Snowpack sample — Snodgrass Mountain, Crested Butte, Colorado (2/4/25, 12:06 PM MST)
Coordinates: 38.923, -106.968
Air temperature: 35 °F
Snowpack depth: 80 cm
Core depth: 20 cm
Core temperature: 33.8 °F
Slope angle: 14°, slope face: 78°
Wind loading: low
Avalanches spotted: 0
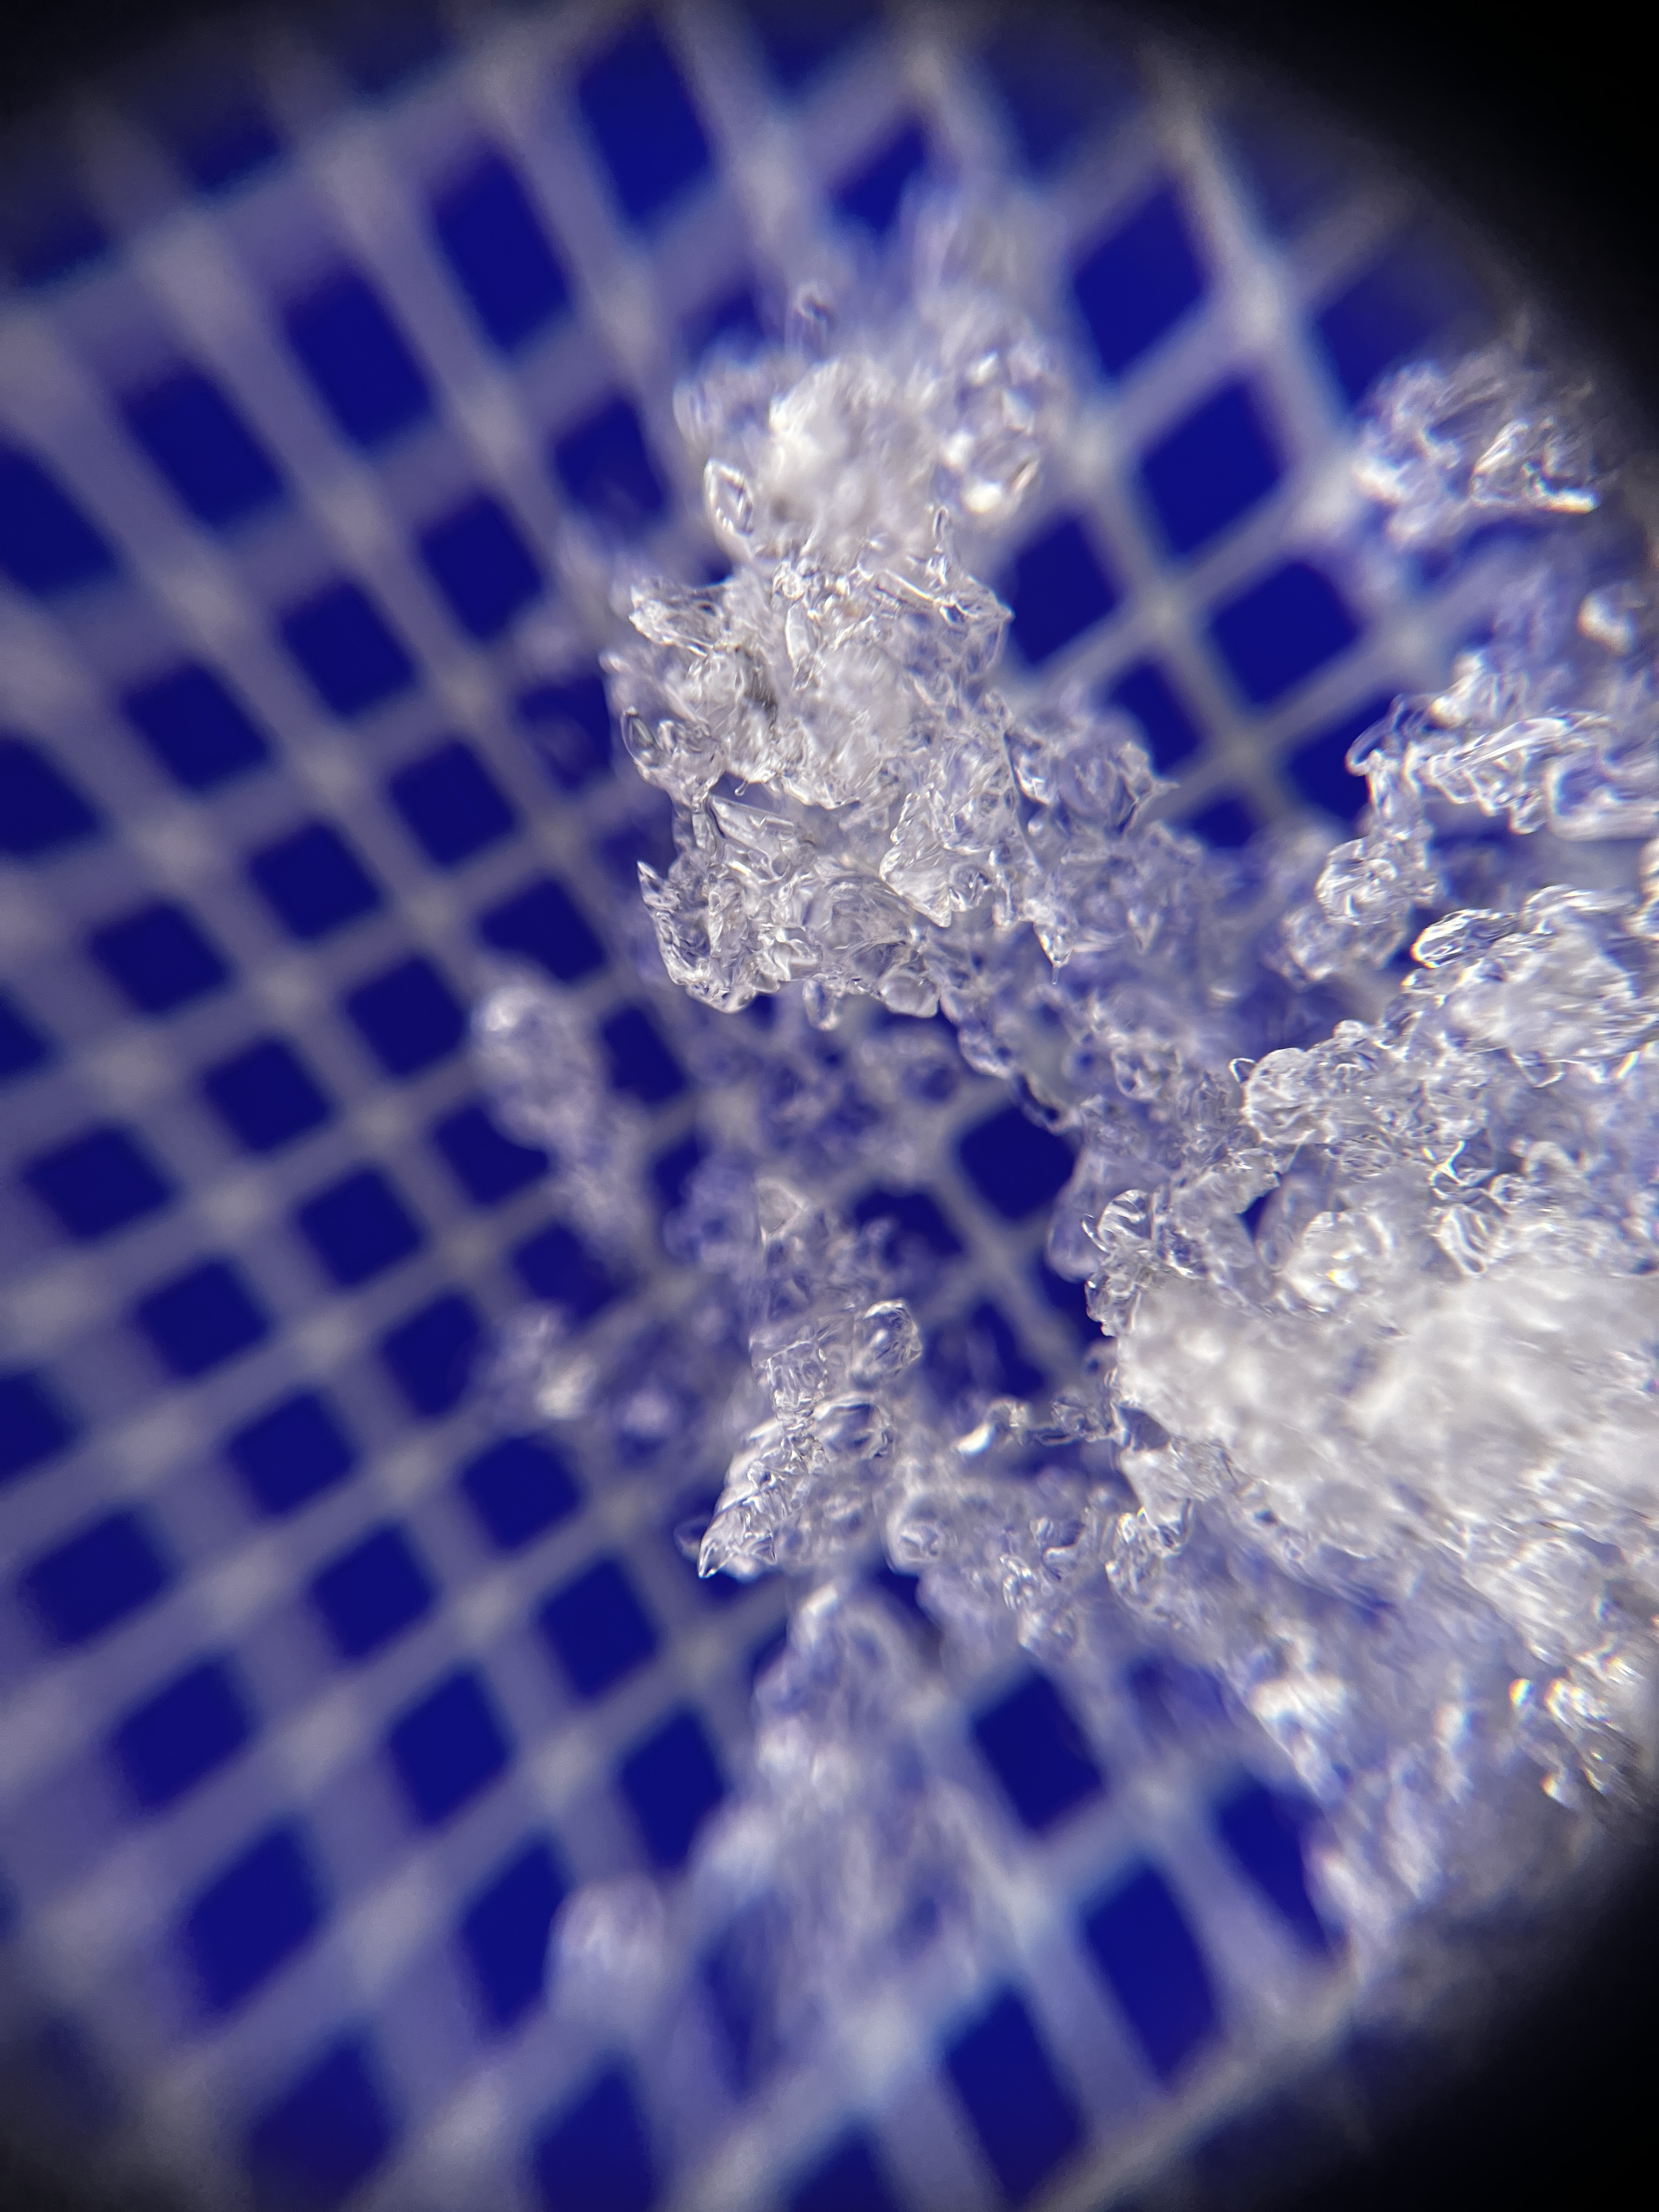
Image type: magnified_profile
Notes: No avalanches nearby, unusually warm weather for the last month reported by residents, Collected 25 yards from treeline